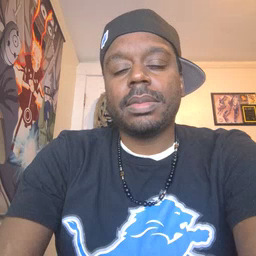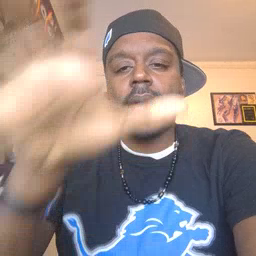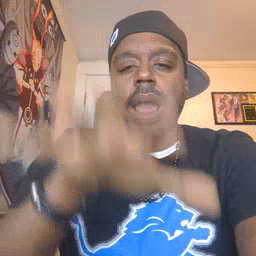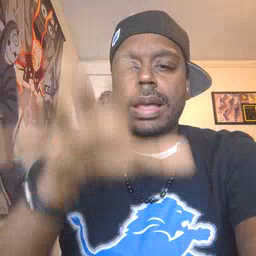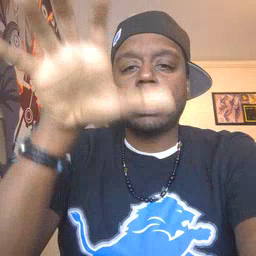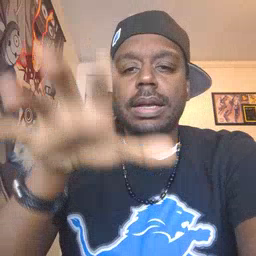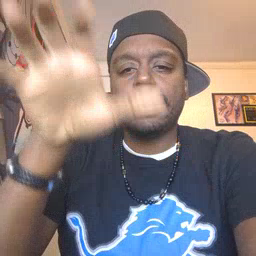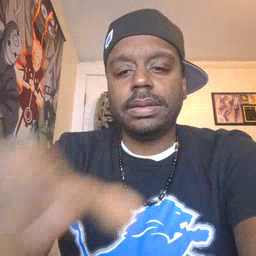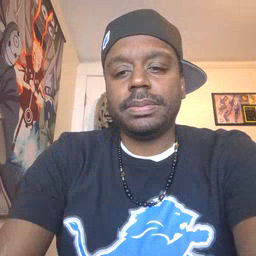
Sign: alligator